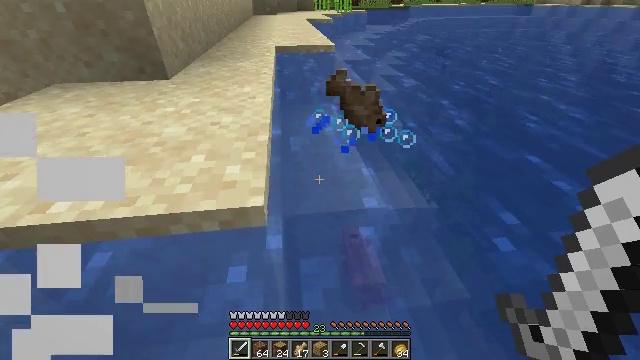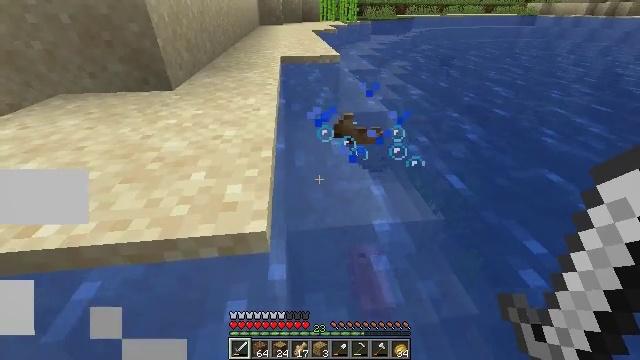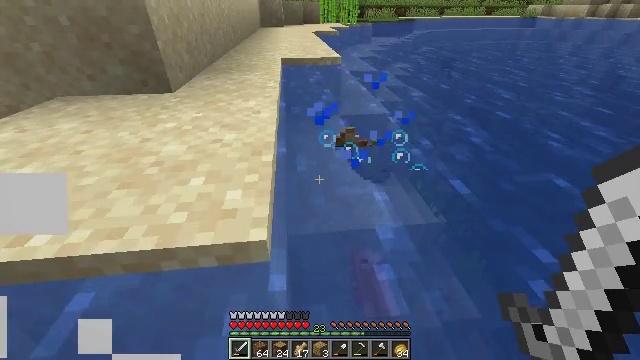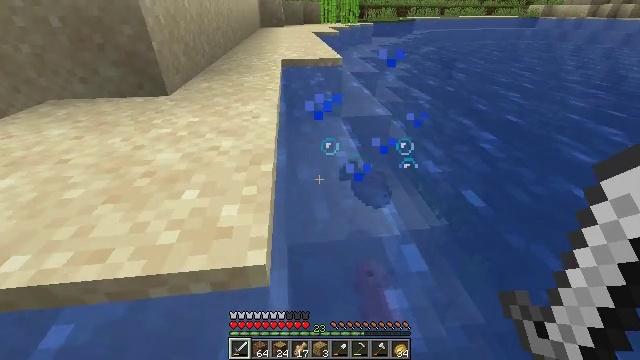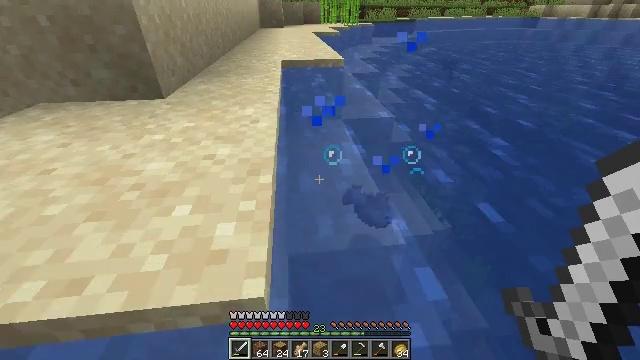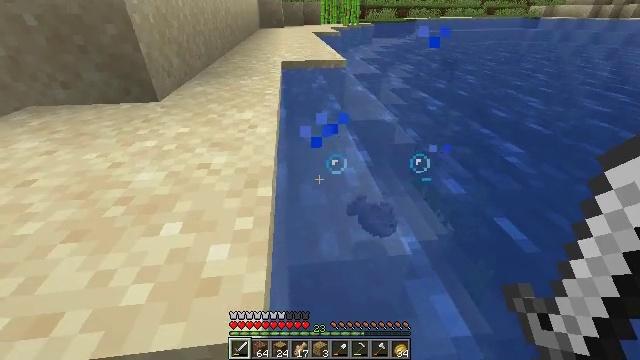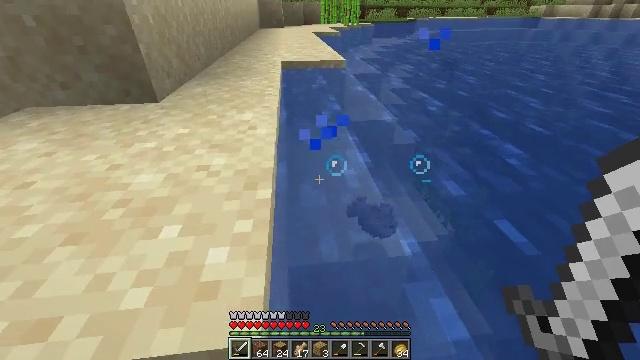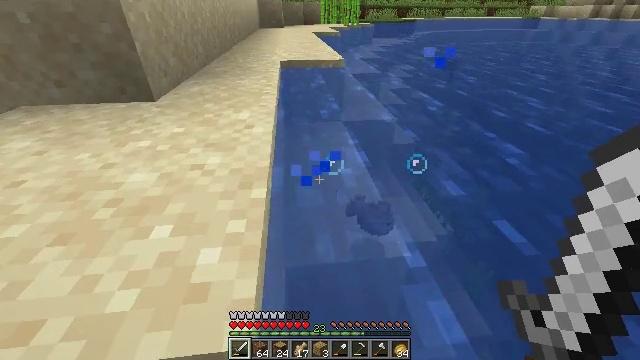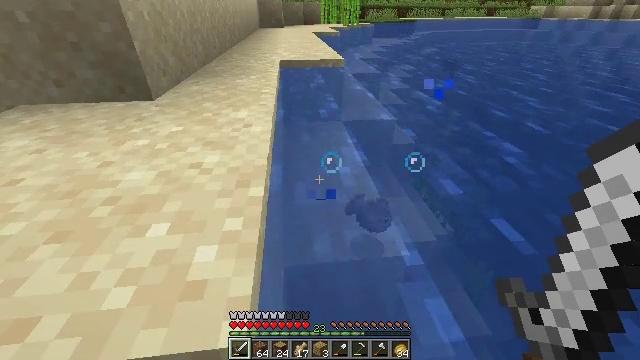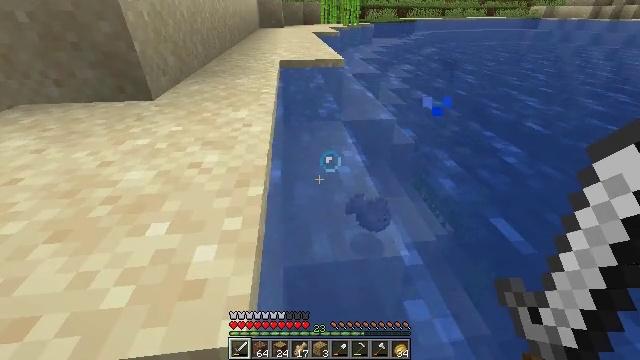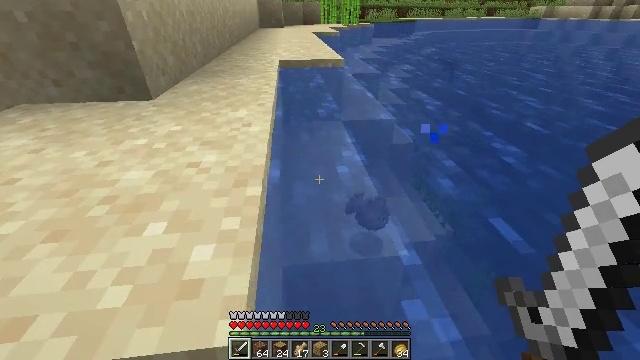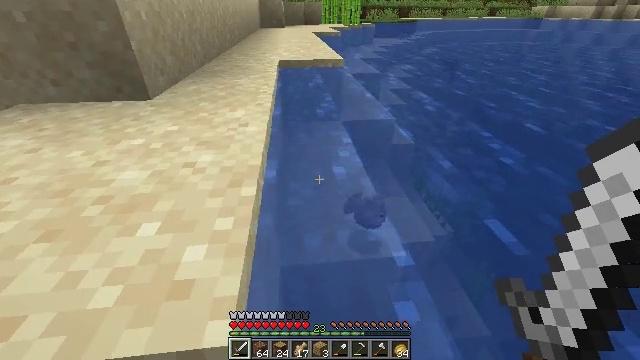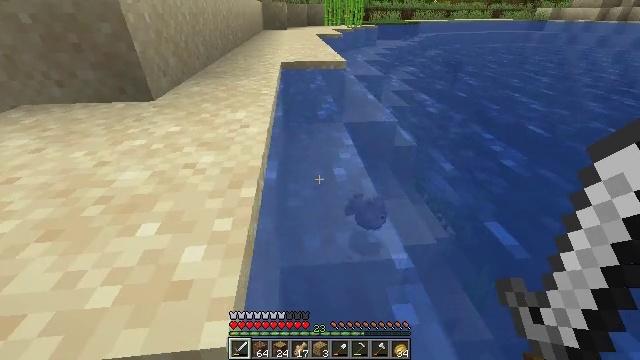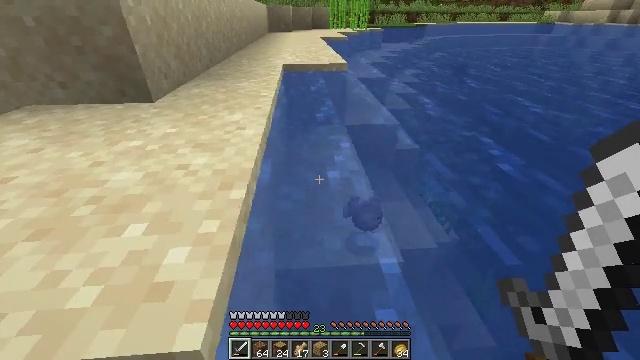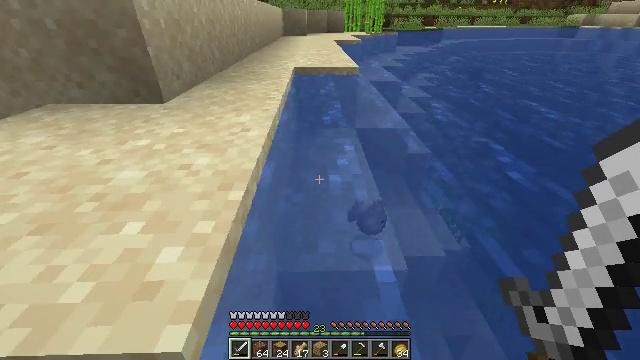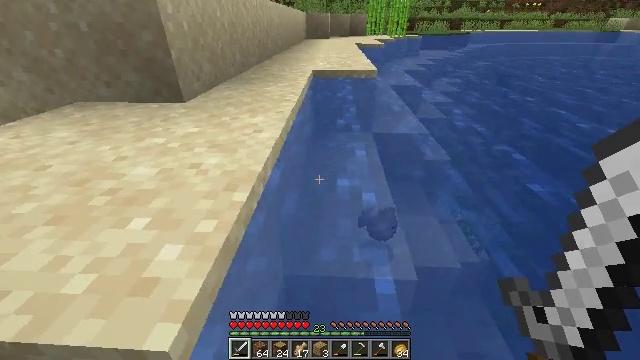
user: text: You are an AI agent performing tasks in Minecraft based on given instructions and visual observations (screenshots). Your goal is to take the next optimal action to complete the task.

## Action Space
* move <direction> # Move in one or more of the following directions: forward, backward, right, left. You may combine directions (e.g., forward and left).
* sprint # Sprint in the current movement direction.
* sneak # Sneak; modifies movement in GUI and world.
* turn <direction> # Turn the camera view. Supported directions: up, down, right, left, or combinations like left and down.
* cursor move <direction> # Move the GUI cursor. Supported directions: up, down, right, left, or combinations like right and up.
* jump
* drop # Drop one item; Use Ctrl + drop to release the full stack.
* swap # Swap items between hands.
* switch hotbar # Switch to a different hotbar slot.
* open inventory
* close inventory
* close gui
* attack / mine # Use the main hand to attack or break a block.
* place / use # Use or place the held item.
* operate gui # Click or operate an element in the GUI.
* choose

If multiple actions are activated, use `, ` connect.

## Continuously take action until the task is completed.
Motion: motion action
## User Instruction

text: Catch and defeat a cod.
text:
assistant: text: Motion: move forward, turn up
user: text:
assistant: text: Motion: move forward
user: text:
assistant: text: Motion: move forward
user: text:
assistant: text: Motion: move forward
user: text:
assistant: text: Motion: move forward
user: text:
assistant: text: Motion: move forward
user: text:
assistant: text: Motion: move forward
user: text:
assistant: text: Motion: move forward
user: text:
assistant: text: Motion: move forward
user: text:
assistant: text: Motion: move forward and move right
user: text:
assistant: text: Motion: move forward and move right
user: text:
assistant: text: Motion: move forward and move right
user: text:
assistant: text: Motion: move forward and move right, turn left
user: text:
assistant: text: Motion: move forward and move right, turn left
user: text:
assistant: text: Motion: move forward and move right, turn left
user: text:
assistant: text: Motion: move forward and move right, turn left
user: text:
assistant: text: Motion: move forward and move right, turn left and up
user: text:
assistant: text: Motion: move forward and move right, turn left
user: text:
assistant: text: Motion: move forward and move right, turn left
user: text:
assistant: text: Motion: move forward and move right, turn left
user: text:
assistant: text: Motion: move forward and move right, turn left
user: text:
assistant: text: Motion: move forward and move right, turn left
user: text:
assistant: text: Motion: move forward and move right, turn left
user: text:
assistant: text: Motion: move forward and move right, turn left
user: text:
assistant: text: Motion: move forward and move right, turn left
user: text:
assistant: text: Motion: move forward and move right, turn left
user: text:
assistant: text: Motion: move forward and move right, turn left
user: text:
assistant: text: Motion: move forward and move right, turn left
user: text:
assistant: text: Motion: move forward and move right, turn left
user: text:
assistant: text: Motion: move forward and move right, turn left